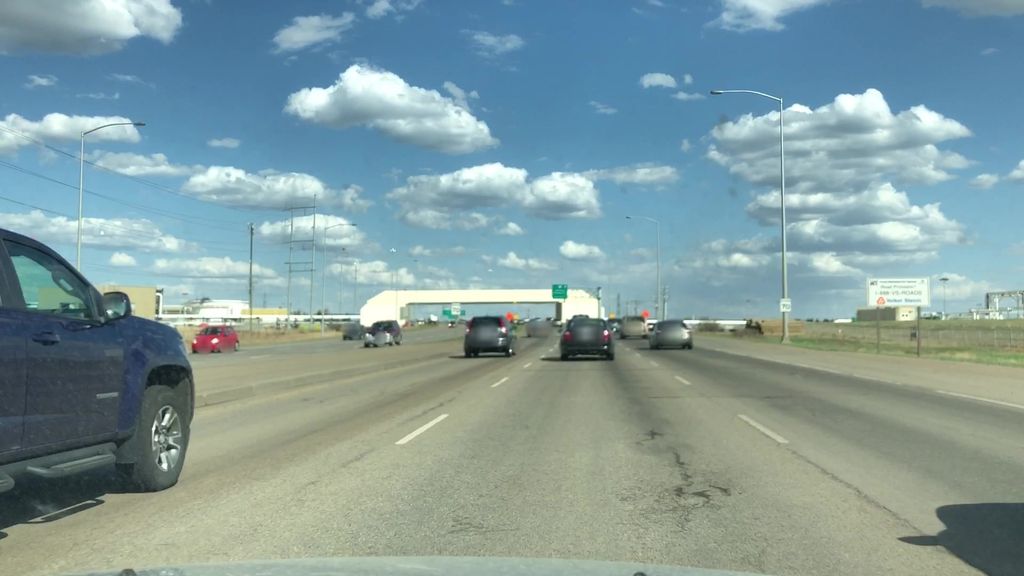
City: edmonton